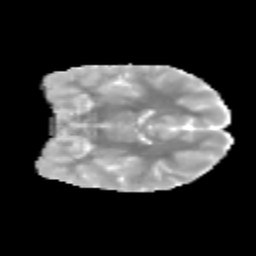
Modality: MD
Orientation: coronal
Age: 10
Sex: female
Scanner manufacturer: siemens
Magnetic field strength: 3 T
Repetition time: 3.8 s
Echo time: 0.07 s